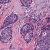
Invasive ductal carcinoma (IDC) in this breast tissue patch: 1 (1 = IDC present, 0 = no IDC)